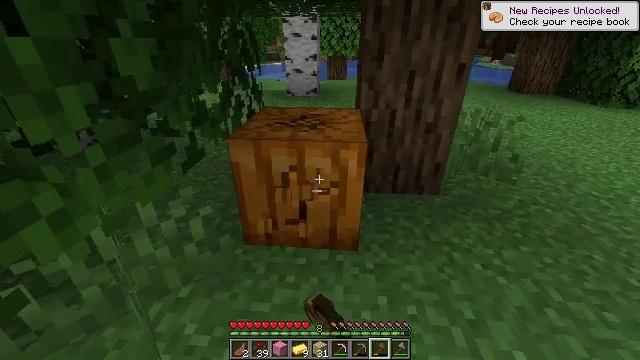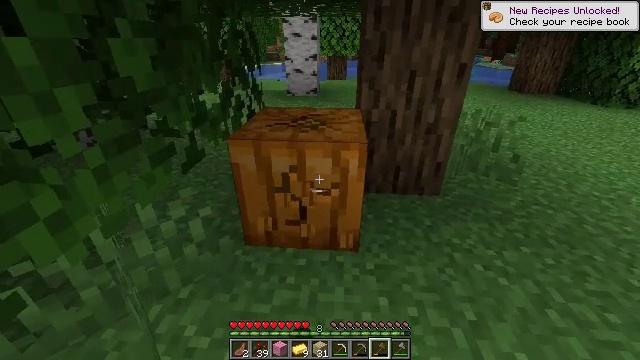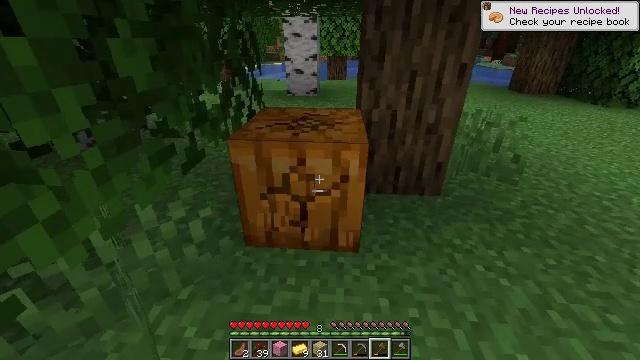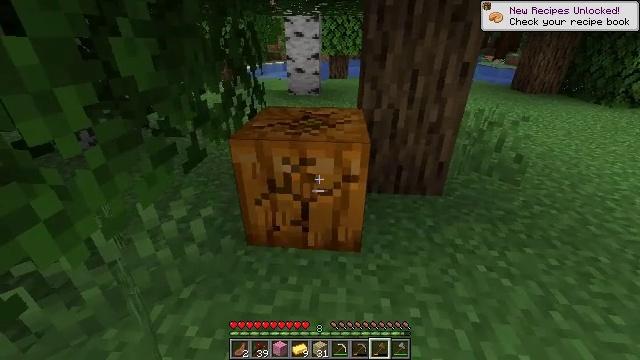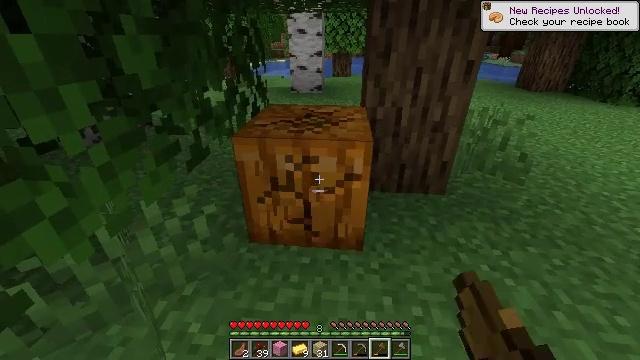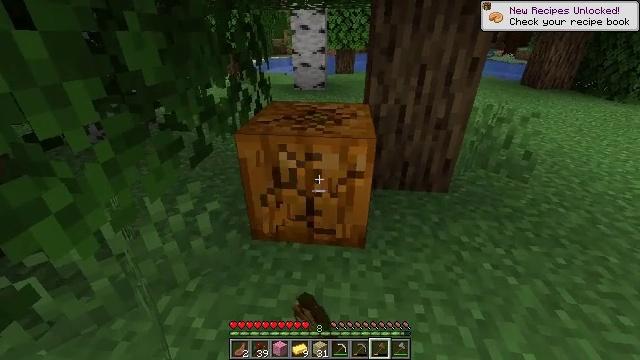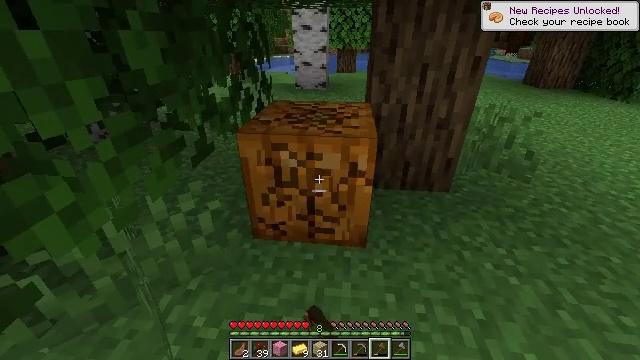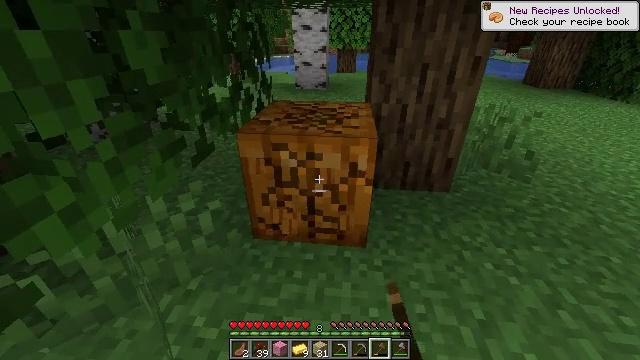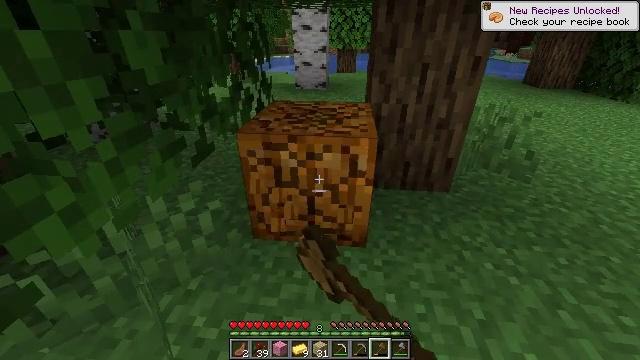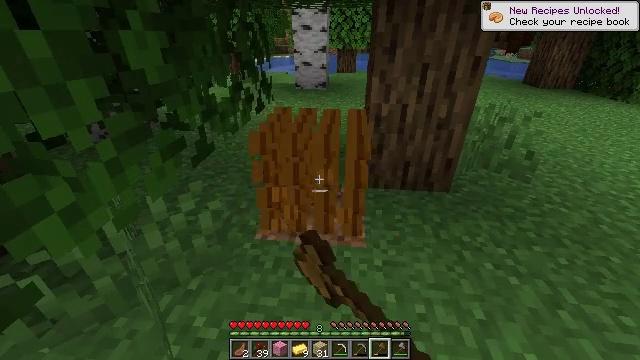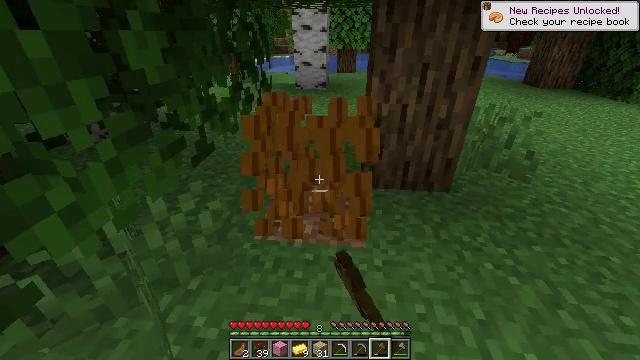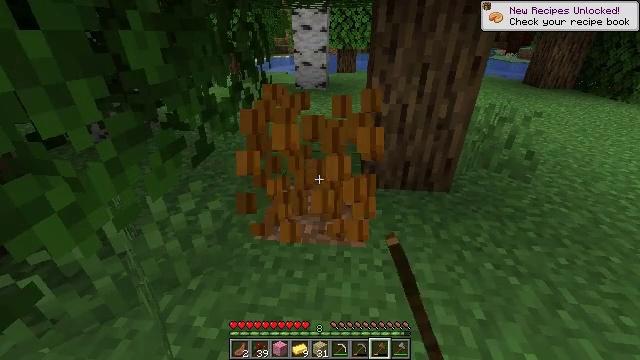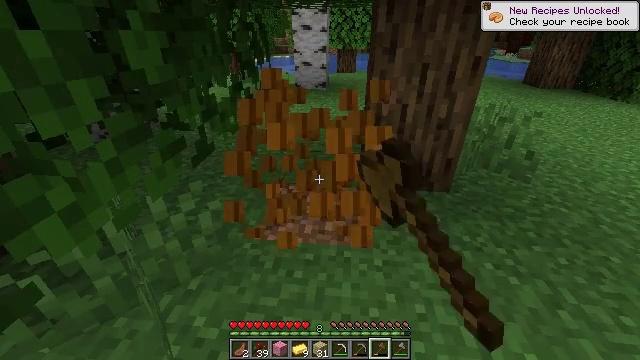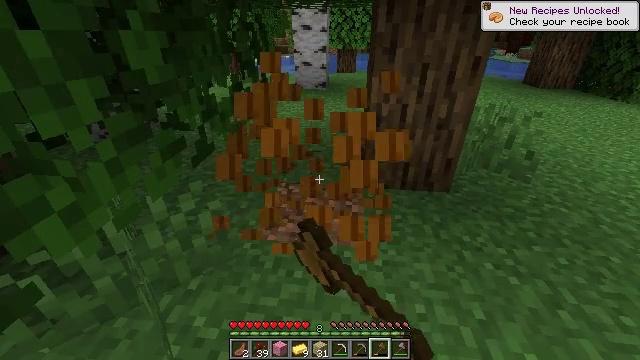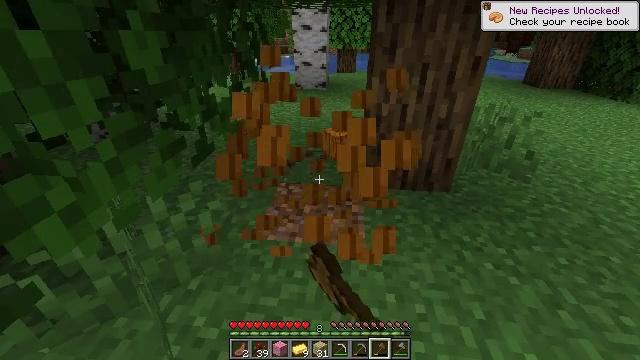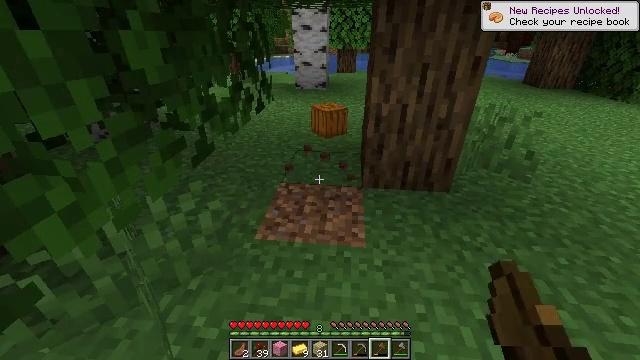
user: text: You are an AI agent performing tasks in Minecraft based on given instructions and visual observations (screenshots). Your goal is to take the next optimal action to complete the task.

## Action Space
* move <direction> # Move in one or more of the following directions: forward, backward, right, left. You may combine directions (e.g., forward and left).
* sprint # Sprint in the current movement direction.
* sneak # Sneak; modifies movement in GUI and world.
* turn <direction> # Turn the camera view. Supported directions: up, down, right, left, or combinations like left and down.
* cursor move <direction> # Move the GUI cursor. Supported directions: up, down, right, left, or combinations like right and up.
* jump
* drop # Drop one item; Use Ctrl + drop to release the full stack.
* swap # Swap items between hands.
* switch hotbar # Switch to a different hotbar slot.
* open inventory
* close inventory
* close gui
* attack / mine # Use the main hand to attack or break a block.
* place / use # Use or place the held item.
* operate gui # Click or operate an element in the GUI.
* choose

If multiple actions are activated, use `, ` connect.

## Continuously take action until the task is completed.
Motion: motion action
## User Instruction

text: Mine the pumpkin from the ground.
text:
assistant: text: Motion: attack / mine
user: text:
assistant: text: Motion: attack / mine
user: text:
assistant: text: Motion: attack / mine
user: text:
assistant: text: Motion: attack / mine
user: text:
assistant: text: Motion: attack / mine
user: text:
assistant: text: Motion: attack / mine
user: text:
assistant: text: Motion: attack / mine
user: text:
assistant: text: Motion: attack / mine
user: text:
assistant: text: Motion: attack / mine
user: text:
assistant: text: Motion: attack / mine
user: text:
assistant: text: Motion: attack / mine
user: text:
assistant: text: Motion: attack / mine
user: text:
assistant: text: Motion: attack / mine
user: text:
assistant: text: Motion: attack / mine
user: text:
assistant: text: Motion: attack / mine
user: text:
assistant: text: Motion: attack / mine
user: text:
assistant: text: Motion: attack / mine
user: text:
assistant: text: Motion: attack / mine
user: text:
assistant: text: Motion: move forward, attack / mine
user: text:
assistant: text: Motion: move forward
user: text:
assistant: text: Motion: move forward
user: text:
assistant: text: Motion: move forward
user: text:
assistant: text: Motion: move forward
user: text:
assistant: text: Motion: move forward
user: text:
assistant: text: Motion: move forward
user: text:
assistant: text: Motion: move forward, sprint
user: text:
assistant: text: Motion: move forward, sprint
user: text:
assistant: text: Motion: move forward, sprint, turn right
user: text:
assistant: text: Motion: move forward, sprint, turn right
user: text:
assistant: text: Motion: move forward, turn right